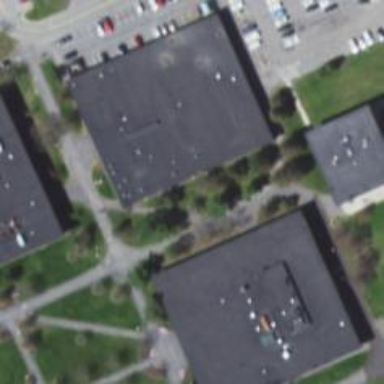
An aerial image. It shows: College building.